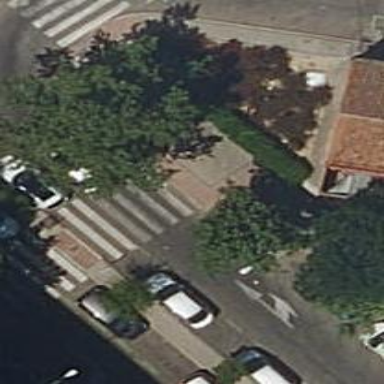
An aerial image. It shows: Uncontrolled road crossing.